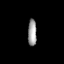
Tissue: prostate
Cell type: T cells
Senescence score: 0.3544
Nuclear area (px): 226
Mean DAPI intensity: 157.841